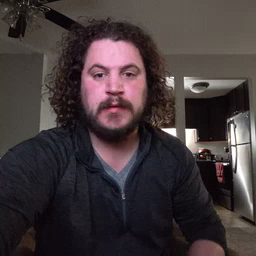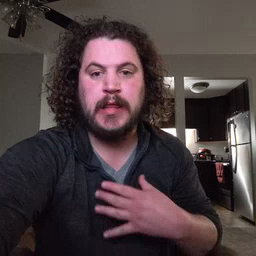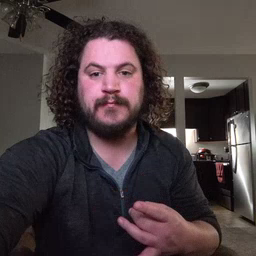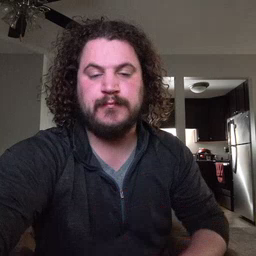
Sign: like